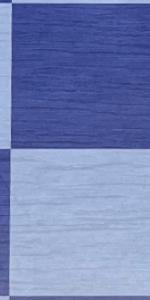
Label: Empty